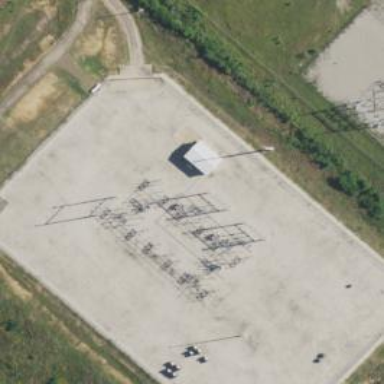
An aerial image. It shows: Switch used for power control.